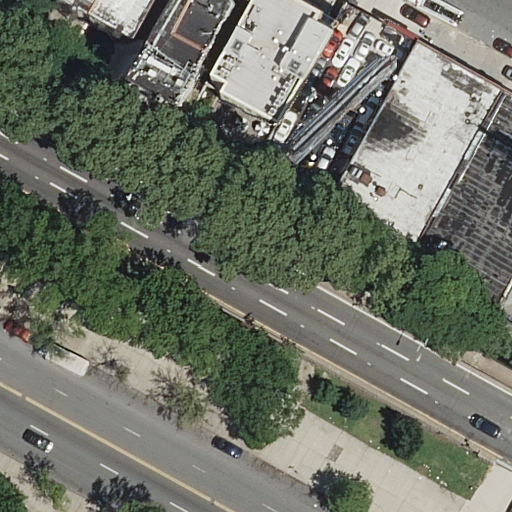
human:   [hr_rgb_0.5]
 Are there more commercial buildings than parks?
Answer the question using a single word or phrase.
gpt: no

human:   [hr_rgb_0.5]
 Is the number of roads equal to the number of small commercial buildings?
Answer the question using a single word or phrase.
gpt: no

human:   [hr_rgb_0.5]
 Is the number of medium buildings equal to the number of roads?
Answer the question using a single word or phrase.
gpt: no

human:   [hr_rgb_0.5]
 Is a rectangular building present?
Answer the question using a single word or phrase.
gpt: yes

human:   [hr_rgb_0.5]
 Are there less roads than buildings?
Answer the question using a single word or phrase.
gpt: yes

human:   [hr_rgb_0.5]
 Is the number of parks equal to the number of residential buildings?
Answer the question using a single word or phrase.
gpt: no

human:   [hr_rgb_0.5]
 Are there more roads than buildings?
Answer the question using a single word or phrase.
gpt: no

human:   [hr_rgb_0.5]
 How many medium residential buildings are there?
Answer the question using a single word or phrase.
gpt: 4

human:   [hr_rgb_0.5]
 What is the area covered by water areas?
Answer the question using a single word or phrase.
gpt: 0m2

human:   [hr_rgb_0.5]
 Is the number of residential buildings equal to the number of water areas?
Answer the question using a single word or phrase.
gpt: no

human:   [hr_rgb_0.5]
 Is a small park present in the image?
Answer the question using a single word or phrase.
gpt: yes

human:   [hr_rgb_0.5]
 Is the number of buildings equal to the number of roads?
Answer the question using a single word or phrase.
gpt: no

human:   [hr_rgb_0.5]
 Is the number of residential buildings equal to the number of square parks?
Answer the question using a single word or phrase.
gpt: no

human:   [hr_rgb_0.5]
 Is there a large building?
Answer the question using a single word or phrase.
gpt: yes

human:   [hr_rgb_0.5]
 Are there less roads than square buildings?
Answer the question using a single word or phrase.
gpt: no

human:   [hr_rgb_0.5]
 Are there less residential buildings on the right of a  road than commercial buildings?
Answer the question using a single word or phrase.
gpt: no

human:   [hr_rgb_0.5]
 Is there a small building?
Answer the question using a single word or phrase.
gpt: yes

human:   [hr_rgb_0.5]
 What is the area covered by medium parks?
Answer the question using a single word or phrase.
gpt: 0m2

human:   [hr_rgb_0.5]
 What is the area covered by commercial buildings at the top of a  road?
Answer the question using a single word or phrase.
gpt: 0m2

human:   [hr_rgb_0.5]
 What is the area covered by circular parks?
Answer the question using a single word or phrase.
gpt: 0m2

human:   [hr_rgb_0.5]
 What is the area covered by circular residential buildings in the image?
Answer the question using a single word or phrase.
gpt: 0m2

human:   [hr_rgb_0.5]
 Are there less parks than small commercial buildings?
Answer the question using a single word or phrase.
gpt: no

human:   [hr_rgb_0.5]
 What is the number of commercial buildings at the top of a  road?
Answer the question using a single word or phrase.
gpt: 0

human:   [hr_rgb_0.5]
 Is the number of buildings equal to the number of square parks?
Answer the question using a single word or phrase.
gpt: no

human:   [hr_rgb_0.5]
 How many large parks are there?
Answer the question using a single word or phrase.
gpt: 1

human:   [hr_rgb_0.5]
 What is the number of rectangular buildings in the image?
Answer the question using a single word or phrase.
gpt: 5

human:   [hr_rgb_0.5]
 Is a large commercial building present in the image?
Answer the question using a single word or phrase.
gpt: no

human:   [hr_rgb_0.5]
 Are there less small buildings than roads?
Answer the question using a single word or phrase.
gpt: yes

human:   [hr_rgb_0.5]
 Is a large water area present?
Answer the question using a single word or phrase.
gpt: no

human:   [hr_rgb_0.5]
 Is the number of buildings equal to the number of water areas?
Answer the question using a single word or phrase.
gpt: no

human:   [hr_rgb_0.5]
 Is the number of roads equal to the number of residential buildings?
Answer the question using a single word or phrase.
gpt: no

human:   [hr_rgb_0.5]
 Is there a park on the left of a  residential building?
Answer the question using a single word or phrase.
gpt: yes

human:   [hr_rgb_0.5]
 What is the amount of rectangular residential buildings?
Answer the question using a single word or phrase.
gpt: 5

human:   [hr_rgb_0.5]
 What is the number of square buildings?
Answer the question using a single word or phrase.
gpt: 0

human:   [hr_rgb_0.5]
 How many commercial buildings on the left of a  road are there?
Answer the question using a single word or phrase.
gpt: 0

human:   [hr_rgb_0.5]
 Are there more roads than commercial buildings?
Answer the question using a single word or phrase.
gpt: yes